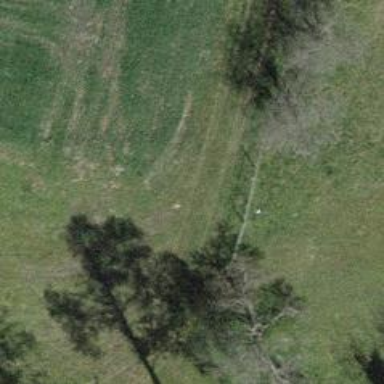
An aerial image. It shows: Grass track road with grade3 tracktype.